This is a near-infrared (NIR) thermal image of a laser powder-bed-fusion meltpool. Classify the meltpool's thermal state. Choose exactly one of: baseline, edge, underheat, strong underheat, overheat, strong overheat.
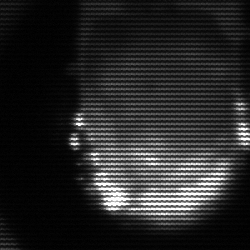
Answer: baseline